Question: I am trying to use a 'required' data annotation so a user is required to fill in a field client-side. Although if the user leaves the field blank and submits the form it throws an error, instead of telling the user client side that 'a start time is required'.
Error:

My data annotations:
'''
[Required(ErrorMessage = "A start time is required")]
public string StartTime { get; set; }
[Required(ErrorMessage = "An end time is required")]
public string EndTime { get; set; }
'''
Controllers for my form:
'''
[HttpGet]
public ActionResult BookingForm(School model)
{
School school = db.Schools.First(m => m.RollNumber ==
model.RollNumber);
return View(school);
}
[HttpPost]
[ActionName("BookingForm")]
public ActionResult BookingFormPost(Booking model)
{
db.Bookings.Add(model);
db.SaveChanges();
return RedirectToAction("Index");
}
'''
View:
'''
<form asp-controller="School" asp-action="BookingForm" method="post">
<br />
<p>Please complete the following information</p>
<div>
<label for="RollNumber">School Roll Number:</label>
<br />
<input asp-for="Booking.Rollnumber" id="txtRoll" name="RollNumber"
value="@Model.RollNumber" />
</div>
<br />
<div>
<label for="Date">Choose Camp Date:</label>
<br />
<input asp-for="Booking.Date" id="txtDate" name="Date"
value="@Model.Date.Value.ToShortDateString()" />
</div>
<br />
<div>
<label for="OfficialSchoolName">School Name:</label>
<br />
<input asp-for="Booking.OfficialSchoolName" id="txtOfficialSchoolName"
name="OfficialSchoolName" value="@Model.OfficialSchoolName" />
</div>
<br />
<div>
<label for="Address">School Address:</label>
<br />
<input asp-for="Booking.Address1" id="txtAddress1" name="Address1"
value="@Model.Address1" />
<br />
<input asp-for="Booking.Address2" id="txtAddress2" name="Address2"
value="@Model.Address2" />
<br />
<input asp-for="Booking.Address3" id="txtAddress3" name="Address3"
value="@Model.Address3" />
<br />
<input asp-for="Booking.Address4" id="txtAddress4" name="Address4"
value="@Model.Address4" />
</div>
<br />
<div>
<label for="Times">Times Needed:</label>
<br />
<input asp-for="Booking.StartTime" id="txtStartTime" name="StartTime"
value="Start Time e.g. 10:30" />
<input asp-for="Booking.EndTime" id="txtEndTime" name="EndTime"
value="End Time e.g. 16:00" />
</div>
<br />
<div>
<label for="ClassGroups">Class Groups:</label>
<br />
<input asp-for="Booking.ClassGroups" id="txtClassGroups"
name="ClassGroups" value="e.g. 4th class, 6th class, 1st year etc." />
</div>
<br />
<div>
<label for="Topics">Topics to be covered:</label>
<br />
<input asp-for="Booking.Topics" id="txtTopics" name="Topics" value="" />
</div>
<br />
<div>
<label for="TeacherName">Teacher Name:</label>
<br />
<input asp-for="Booking.TeacherName" id="txtTeacherName"
name="TeacherName" />
</div>
<br />
<div>
<label for="Email">Teacher Email:</label>
<br />
<input asp-for="Booking.Email" id="txtEmail" name="Email" />
</div>
<br />
<div>
<label for="PhoneNumber">Teacher Contact Number:</label>
<br />
<input asp-for="Booking.PhoneNumber" " id="txtPhoneNumber"
name="PhoneNumber" value="@Model.PhoneNumber" />
</div>
<br />
<div>
<label for="Surveys">Would you like to take part in research surveys?
</label>
<br />
<input asp-for="Booking.Surveys" id="Surveys" name="Surveys"
type="checkbox" checked />
</div>
<br />
<input type="submit" value="Submit" class="submit" />
</form>
'''
Can anyone tell me why client-side validation is not happening? and why I am getting an error instead?
Cheers
edit:
I have tried the following controller changes
'''
[HttpGet]
public ActionResult BookingForm(School model)
{
School school = db.Schools.First(m => m.RollNumber ==
model.RollNumber);
return View(school);
}
[HttpPost]
[ActionName("BookingForm")]
public ActionResult BookingFormPost(Booking model)
{
if (ModelState.IsValid)
{
db.Bookings.Add(model);
db.SaveChanges();
return RedirectToAction("Index","Home");
}
return View(model);
}
'''
I then get the following browser message when I submit the form:
Server Error in '/' Application.
The model item passed into the dictionary is of type 'CampBookingSys.Models.Booking', but this dictionary requires a model item of type 'CampBookingSys.Models.School'.
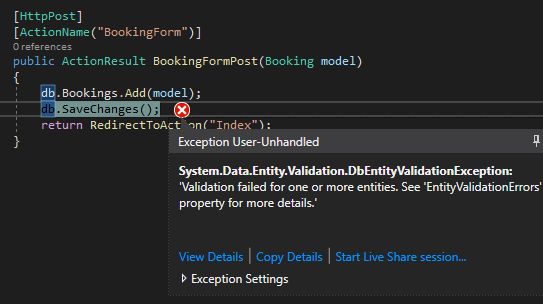
Answer: On your Controller actions that receive the Model with the data annotation on its properties you should have something along the lines of
'''
public IActionResult Get(Obj blah)
{
if (ModelState.IsValid)
{
...
return View("WhateverPageIsAfterSuccess")
}
return RedirectToAction("IndexAction")
}
'''